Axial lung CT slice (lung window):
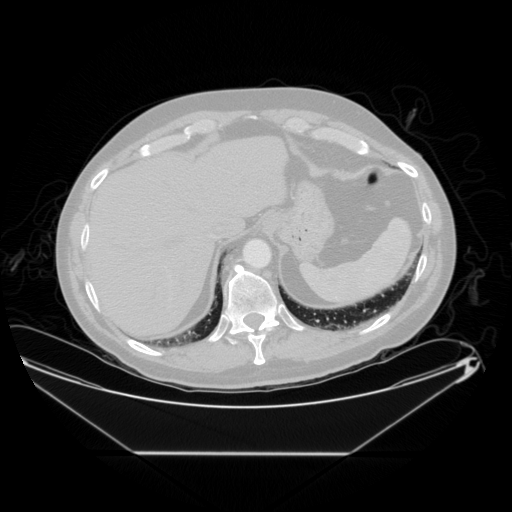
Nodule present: no